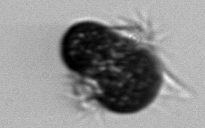
Label: Mesodinium